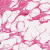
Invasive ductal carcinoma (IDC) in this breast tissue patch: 0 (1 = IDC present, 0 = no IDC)